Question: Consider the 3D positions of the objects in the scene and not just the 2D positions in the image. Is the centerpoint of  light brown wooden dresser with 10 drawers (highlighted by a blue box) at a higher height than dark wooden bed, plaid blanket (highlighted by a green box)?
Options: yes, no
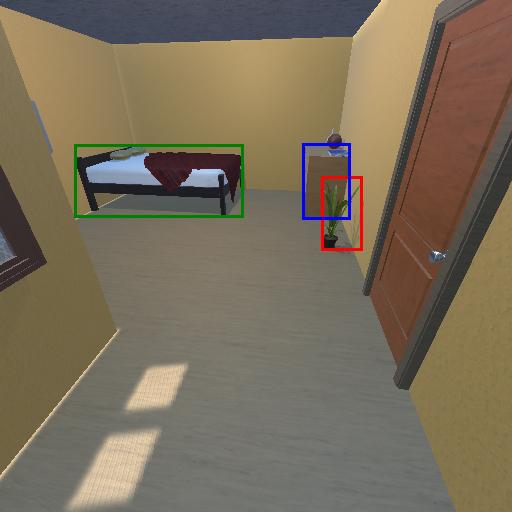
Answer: yes